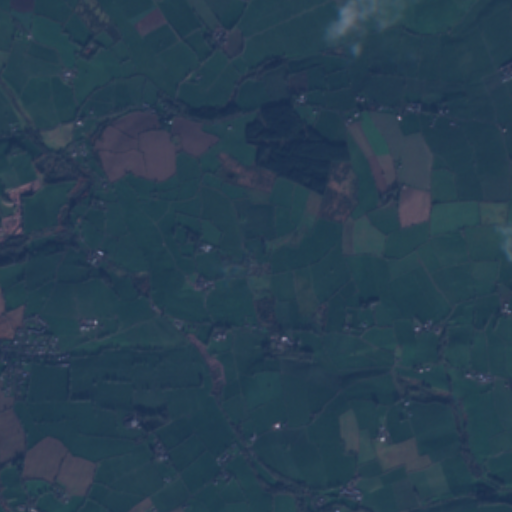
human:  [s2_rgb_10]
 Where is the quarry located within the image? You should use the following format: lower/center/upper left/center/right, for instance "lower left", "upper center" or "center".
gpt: The quarry is located in the center left of the image.
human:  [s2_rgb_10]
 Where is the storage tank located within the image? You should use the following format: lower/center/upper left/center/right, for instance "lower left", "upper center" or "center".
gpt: The storage tank is located in the lower left of the image.
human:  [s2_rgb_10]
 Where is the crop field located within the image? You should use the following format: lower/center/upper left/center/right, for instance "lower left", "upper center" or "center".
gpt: There is no crop field in the image.